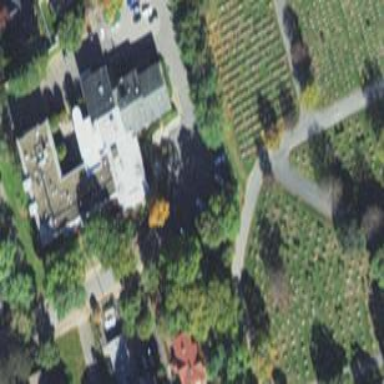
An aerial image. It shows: Building that serves as both hospital and nursing home.